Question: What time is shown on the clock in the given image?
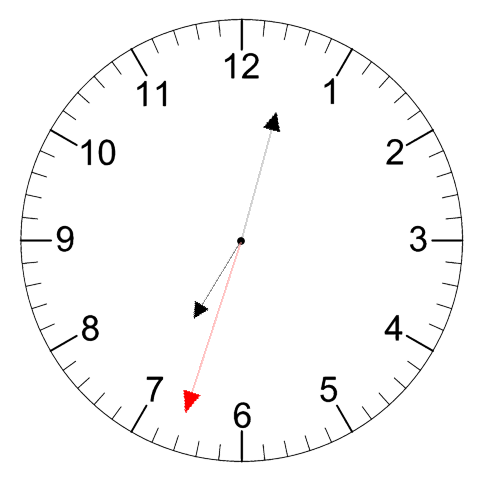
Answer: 07:02:33